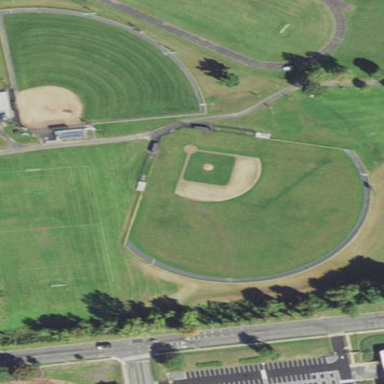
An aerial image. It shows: Baseball pitch for leisure land.